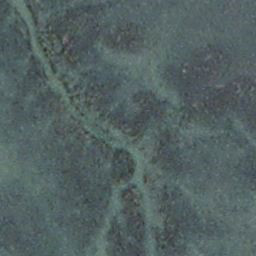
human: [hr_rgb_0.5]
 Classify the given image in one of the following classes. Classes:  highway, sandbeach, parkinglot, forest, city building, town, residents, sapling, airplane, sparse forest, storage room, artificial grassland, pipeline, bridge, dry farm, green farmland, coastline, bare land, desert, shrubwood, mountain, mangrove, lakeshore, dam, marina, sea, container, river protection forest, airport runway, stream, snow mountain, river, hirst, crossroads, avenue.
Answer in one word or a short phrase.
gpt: stream